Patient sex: M
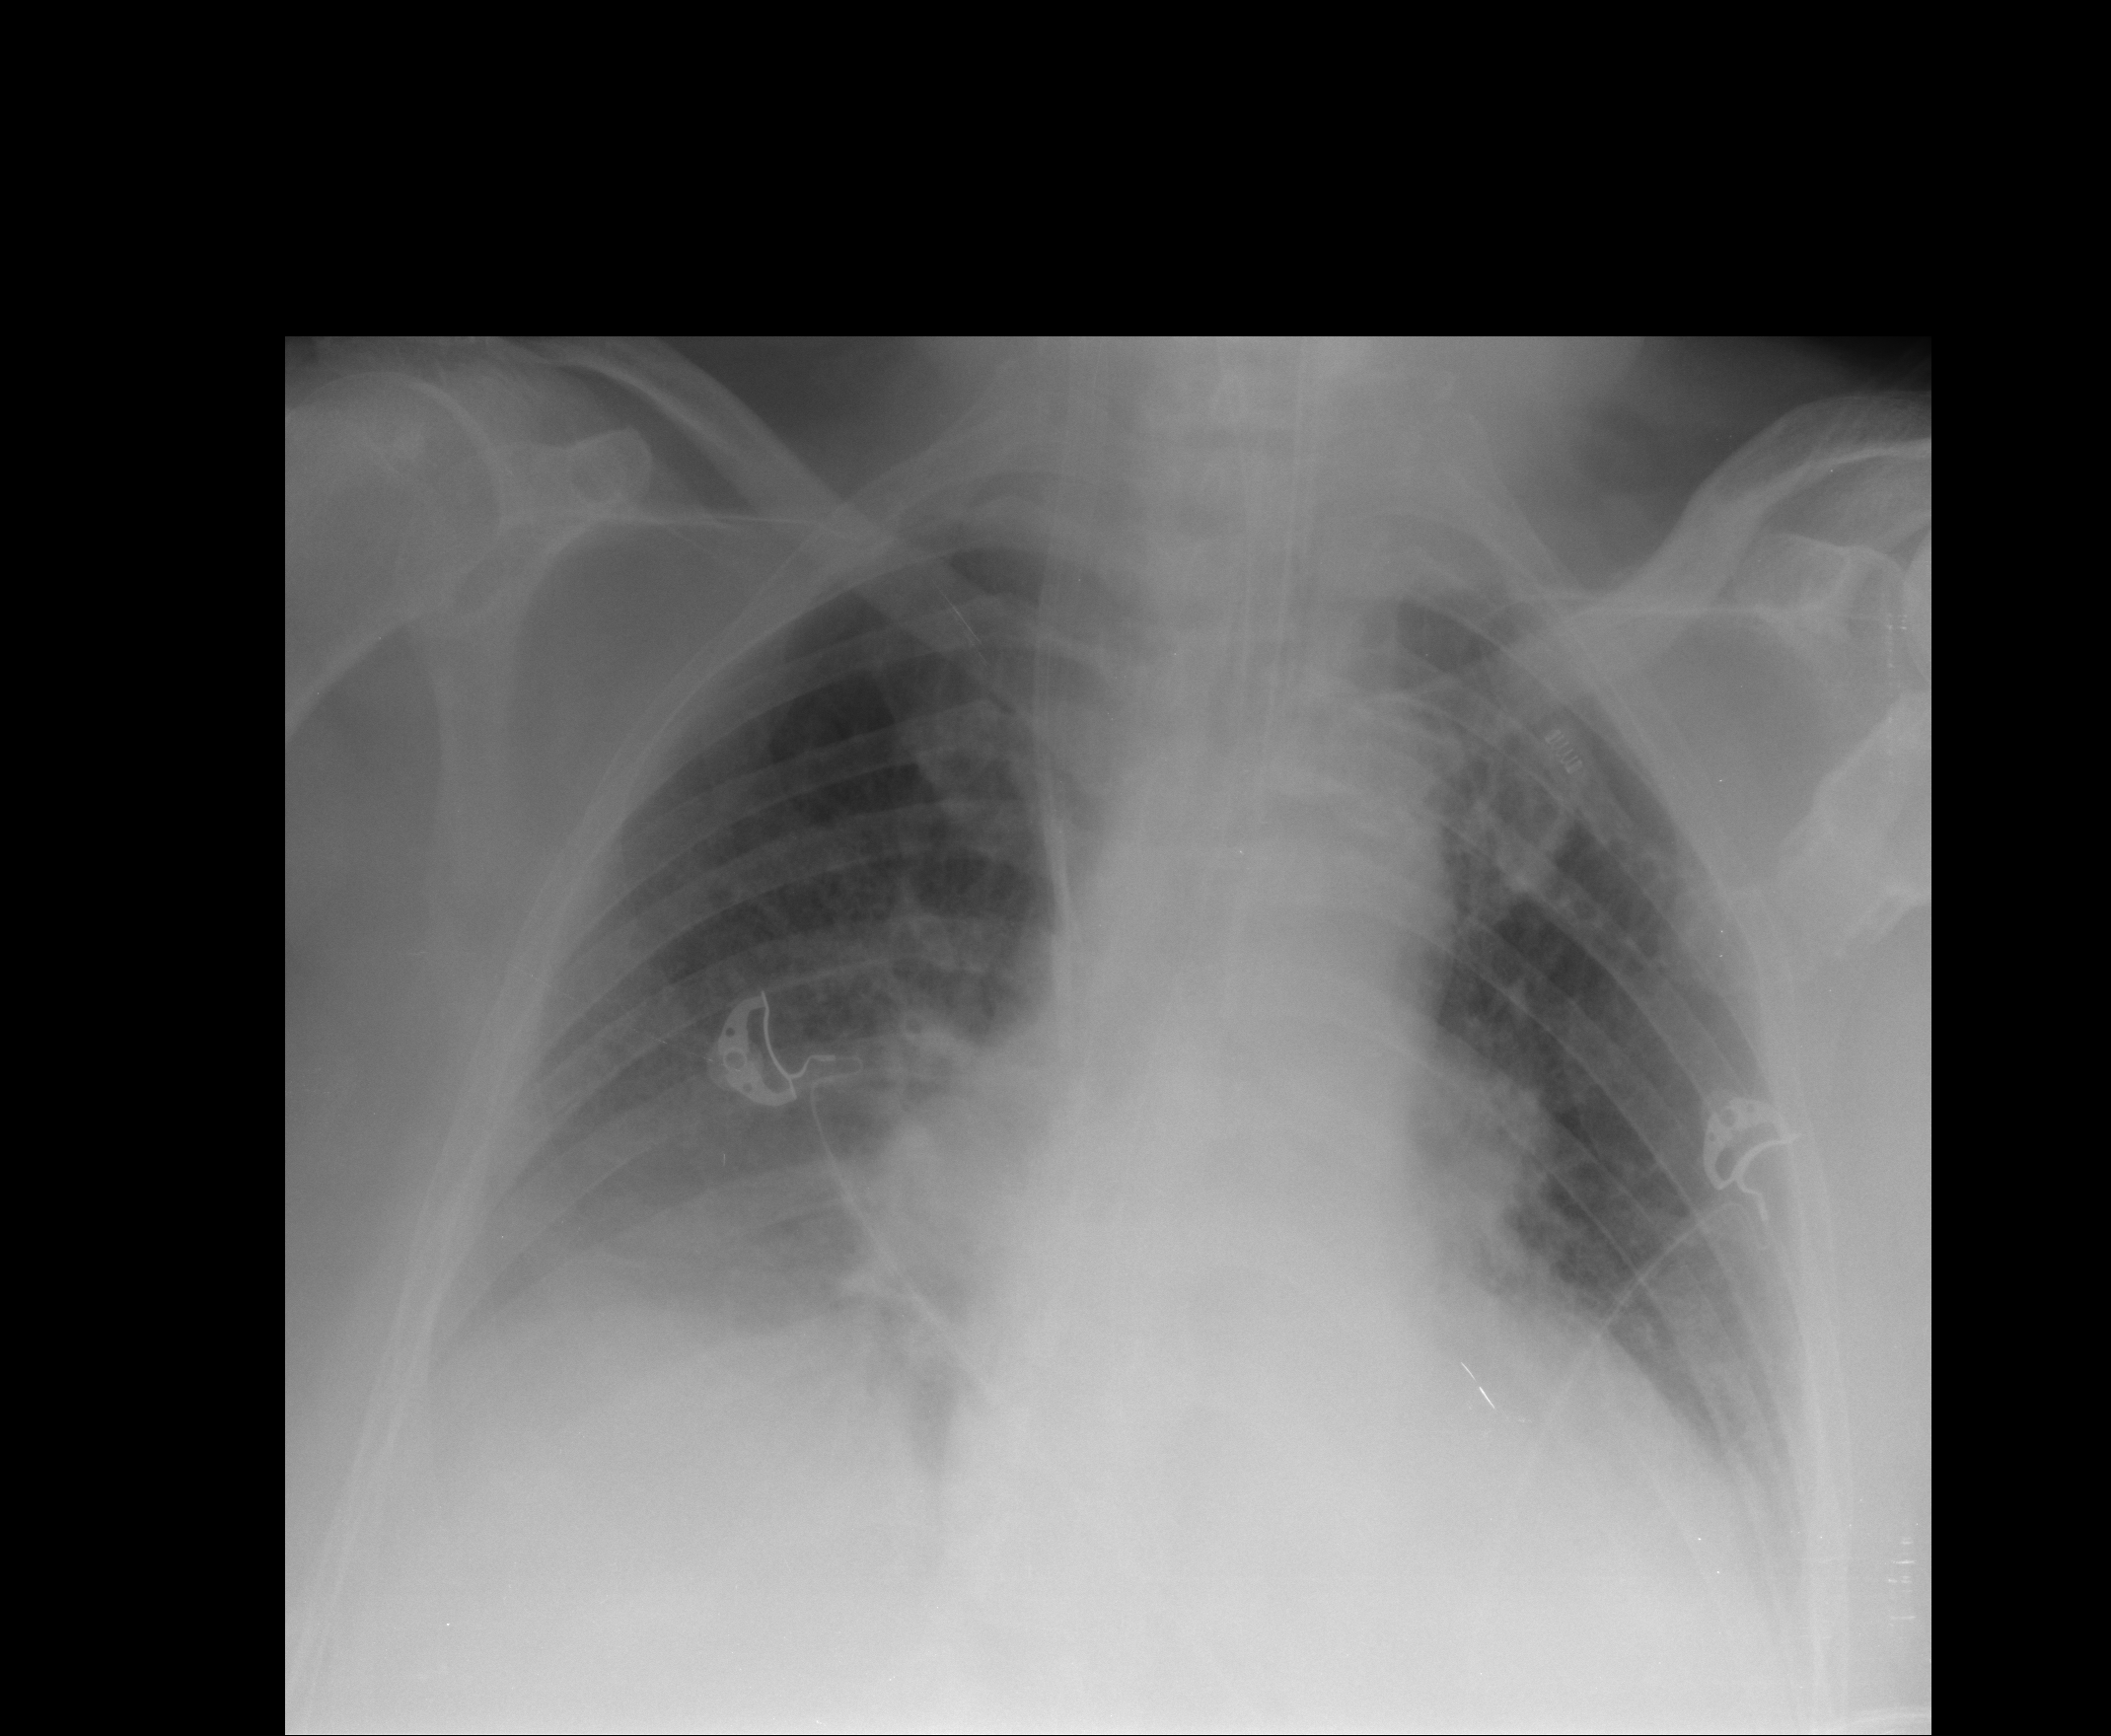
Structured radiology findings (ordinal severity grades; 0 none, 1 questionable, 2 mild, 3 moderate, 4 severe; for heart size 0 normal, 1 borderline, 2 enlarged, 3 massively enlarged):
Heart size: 2
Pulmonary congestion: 2
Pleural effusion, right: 2
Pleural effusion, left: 1
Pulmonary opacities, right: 1
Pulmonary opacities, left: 1
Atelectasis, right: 2
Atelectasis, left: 2